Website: walmart
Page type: billing-address
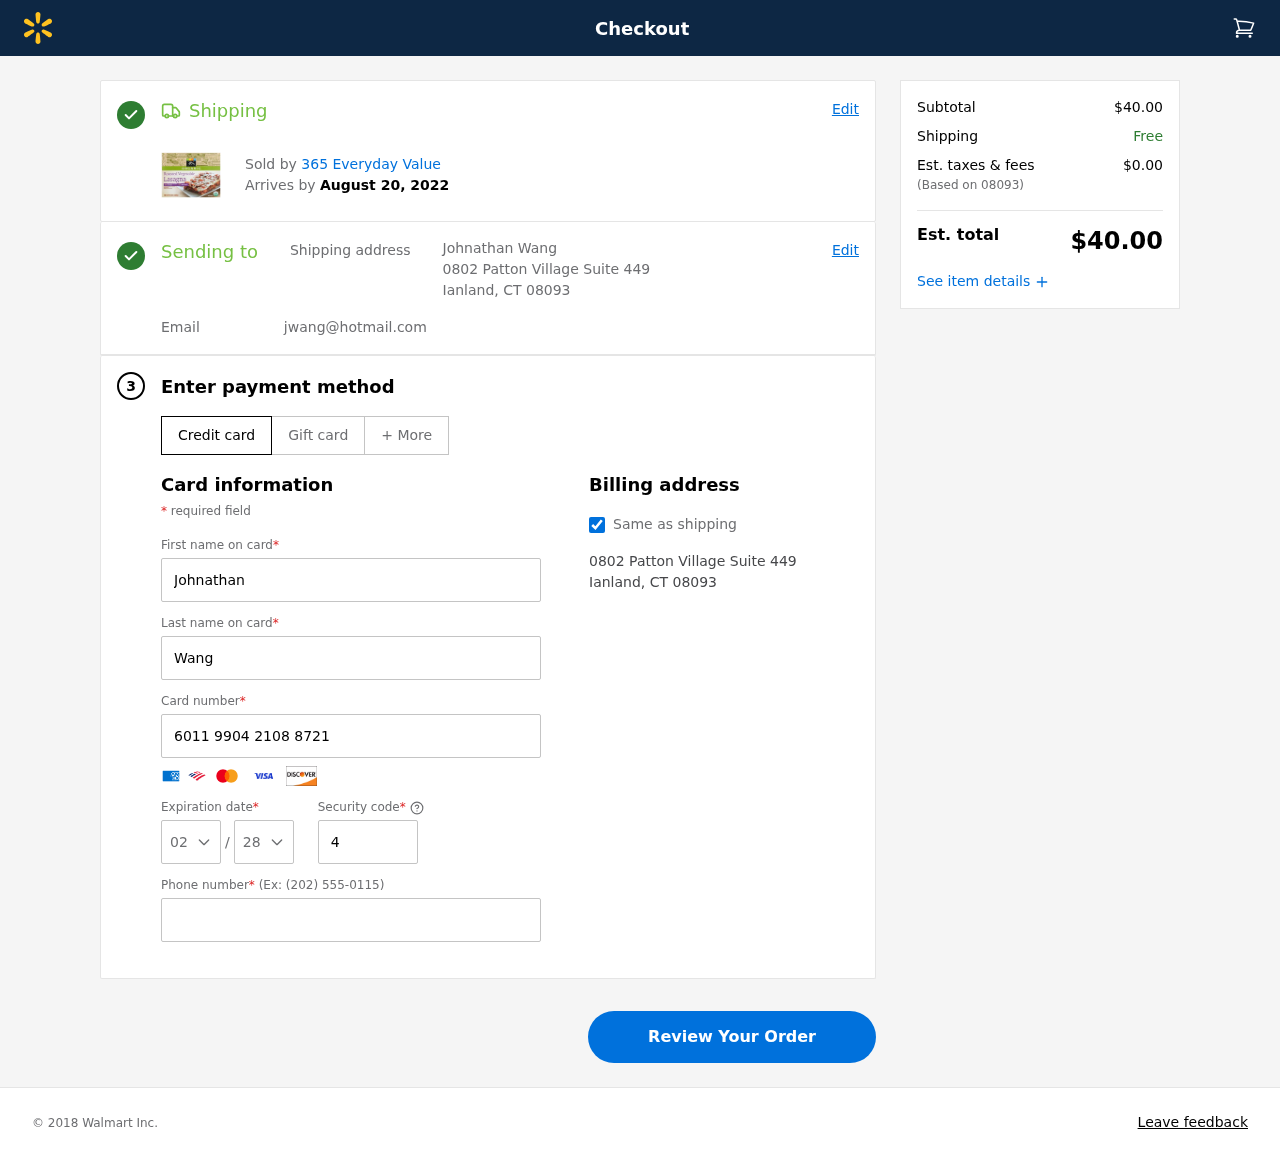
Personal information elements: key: PII_CARD_CVV
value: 427
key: PII_CARD_EXPIRY_MONTH
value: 02
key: PII_CARD_EXPIRY_YEAR
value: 28
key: PII_CARD_NUMBER
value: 6011 9904 2108 8721
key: PII_CITY_STATE_ZIP
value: Ianland, CT 08093
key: PII_EMAIL
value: jwang@hotmail.com
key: PII_FIRSTNAME
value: Johnathan
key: PII_FULLNAME
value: Johnathan Wang
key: PII_LASTNAME
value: Wang
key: PII_PHONE
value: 4793149059
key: PII_POSTCODE
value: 08093
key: PII_STREET
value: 0802 Patton Village Suite 449
Product elements: key: PRODUCT1_BRAND
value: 365 Everyday Value
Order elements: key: ORDER_DELIVERY_DATE
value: August 20, 2022
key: ORDER_SUBTOTAL
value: $40.00
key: ORDER_TAX
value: $0.00
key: ORDER_TOTAL
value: $40.00